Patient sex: M
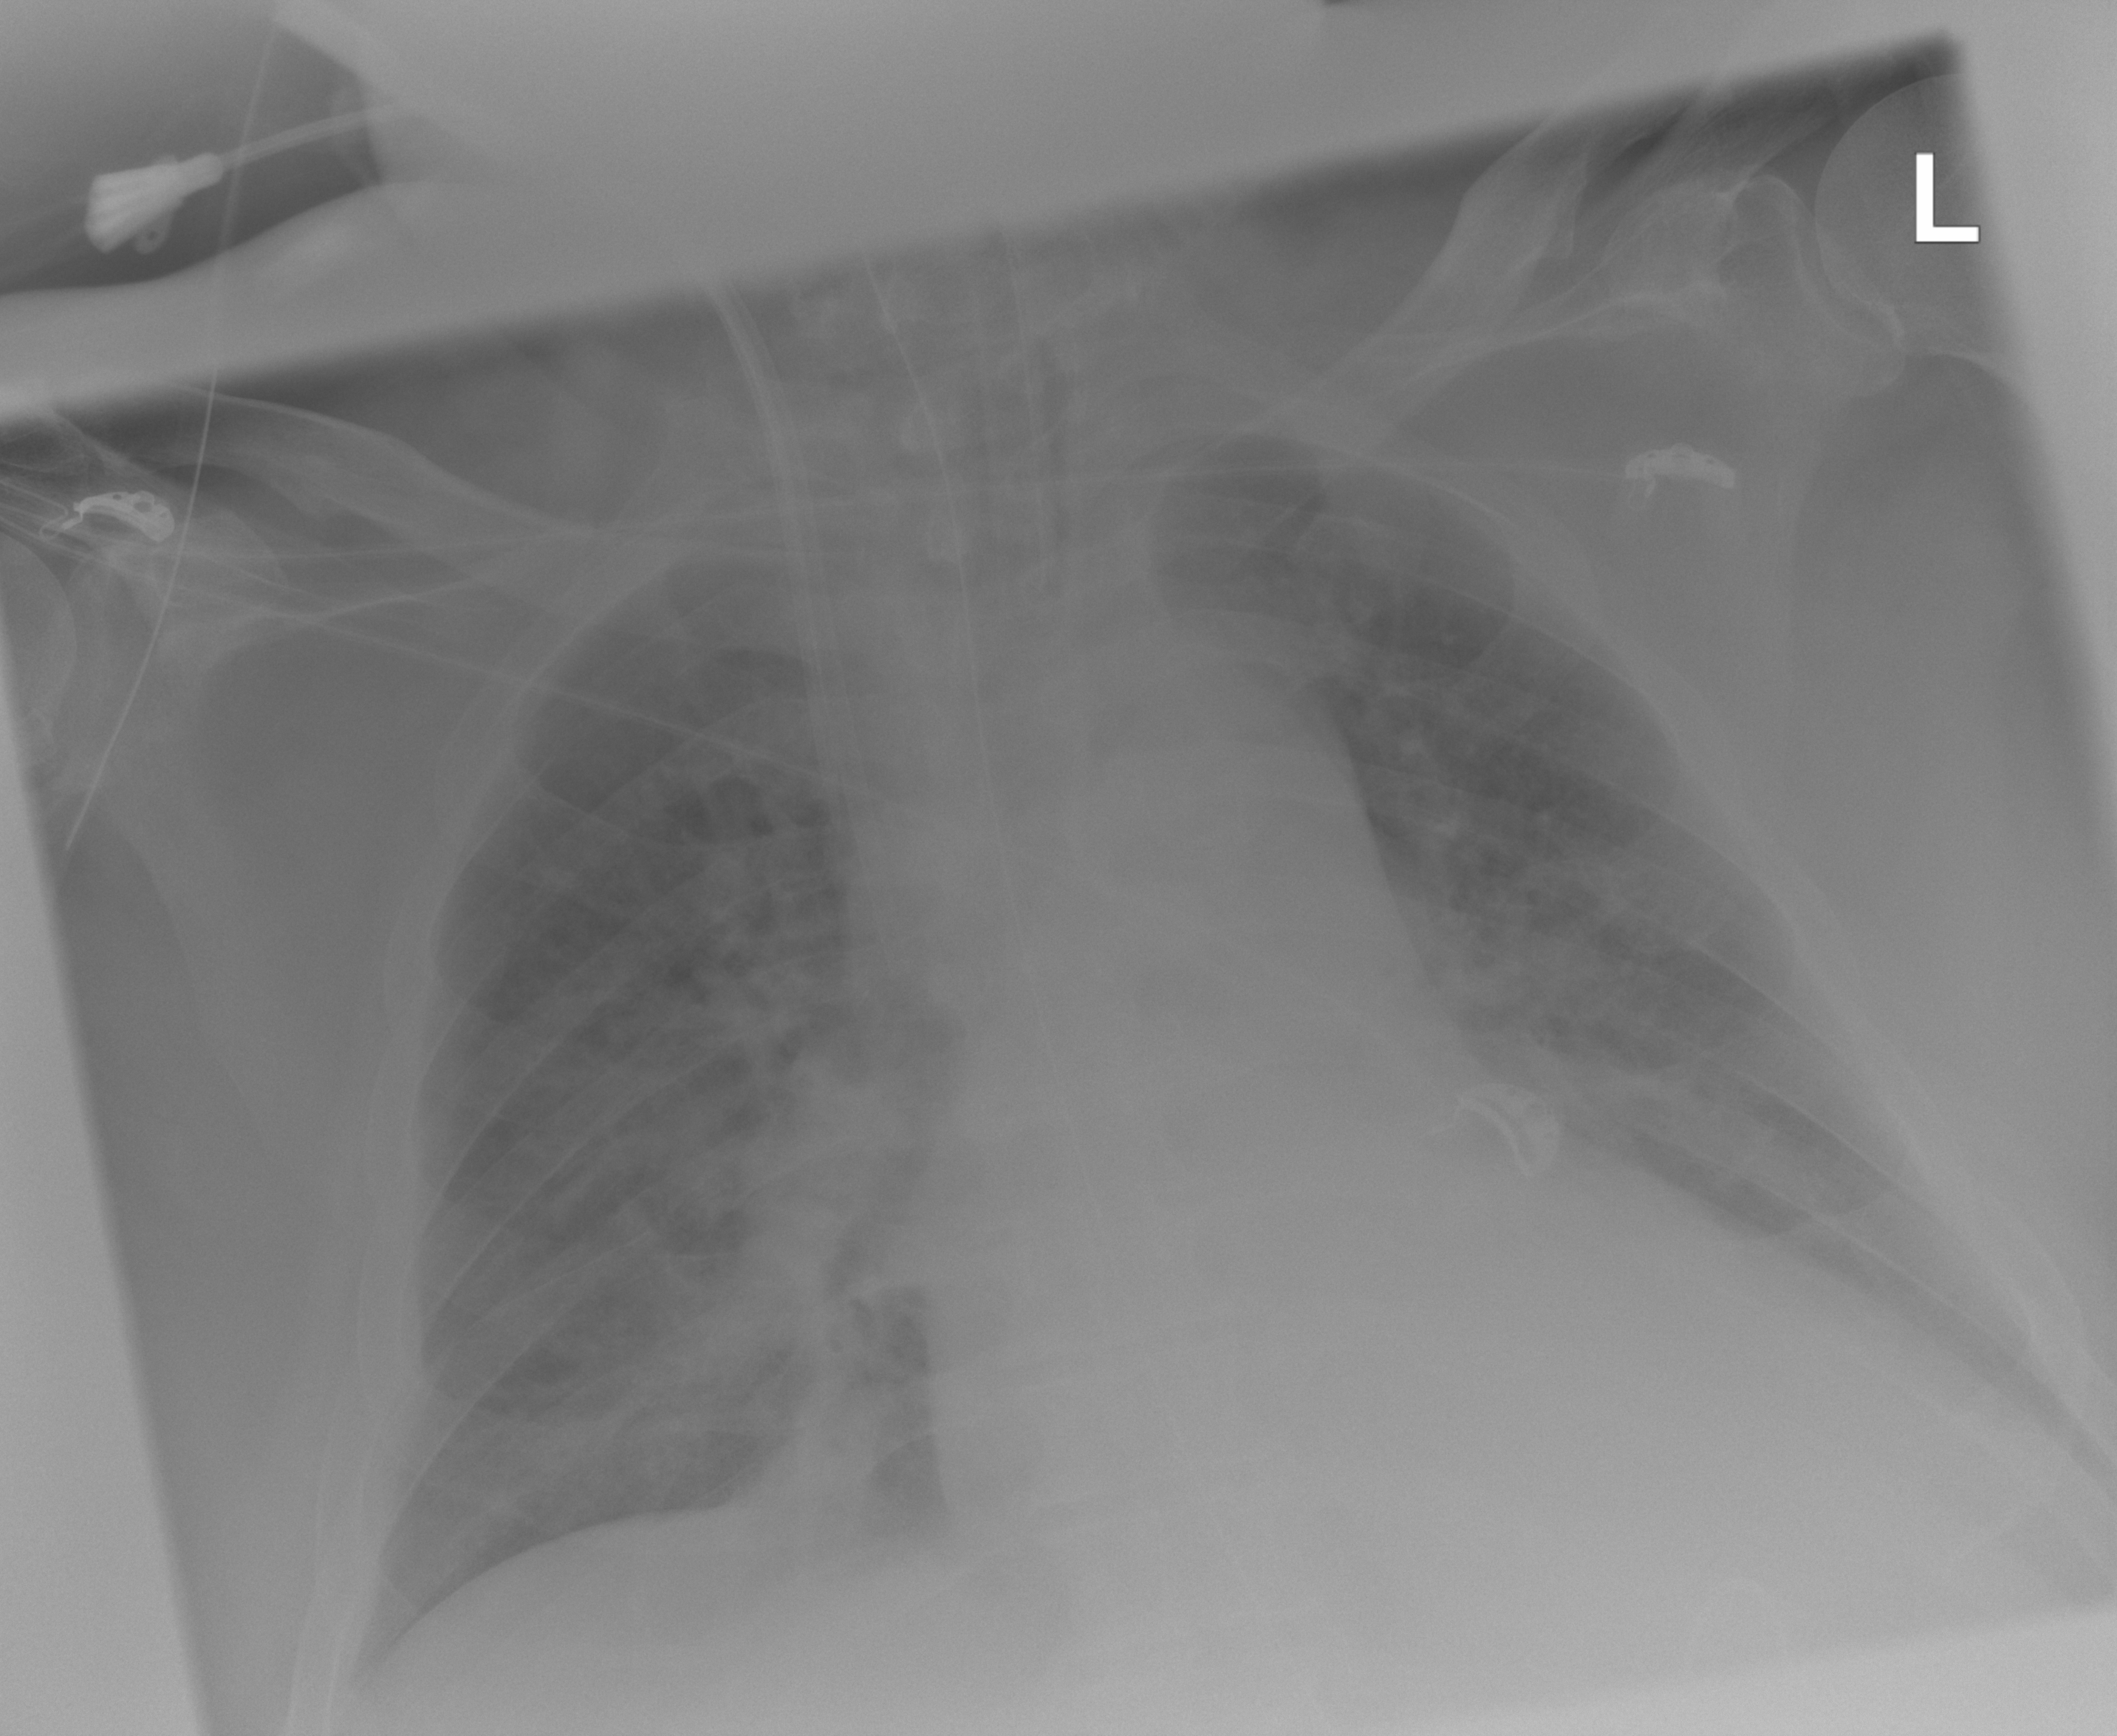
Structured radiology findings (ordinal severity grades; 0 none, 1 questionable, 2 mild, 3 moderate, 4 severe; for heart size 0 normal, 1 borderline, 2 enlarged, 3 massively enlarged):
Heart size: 2
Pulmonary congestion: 2
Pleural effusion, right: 0
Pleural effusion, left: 0
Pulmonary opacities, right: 0
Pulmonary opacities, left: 0
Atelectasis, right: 2
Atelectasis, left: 0